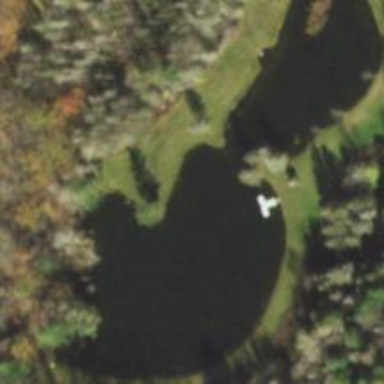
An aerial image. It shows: Pond surrounded by natural water.